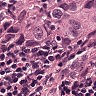
Metastatic tissue present: yes